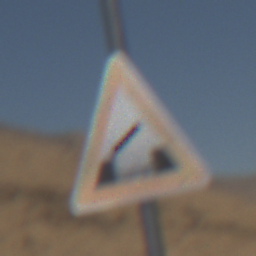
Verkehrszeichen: BeweglicheBruecke
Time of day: Midday
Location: Outdoor (Nature)
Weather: Clear
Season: NotSpecified
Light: Natural